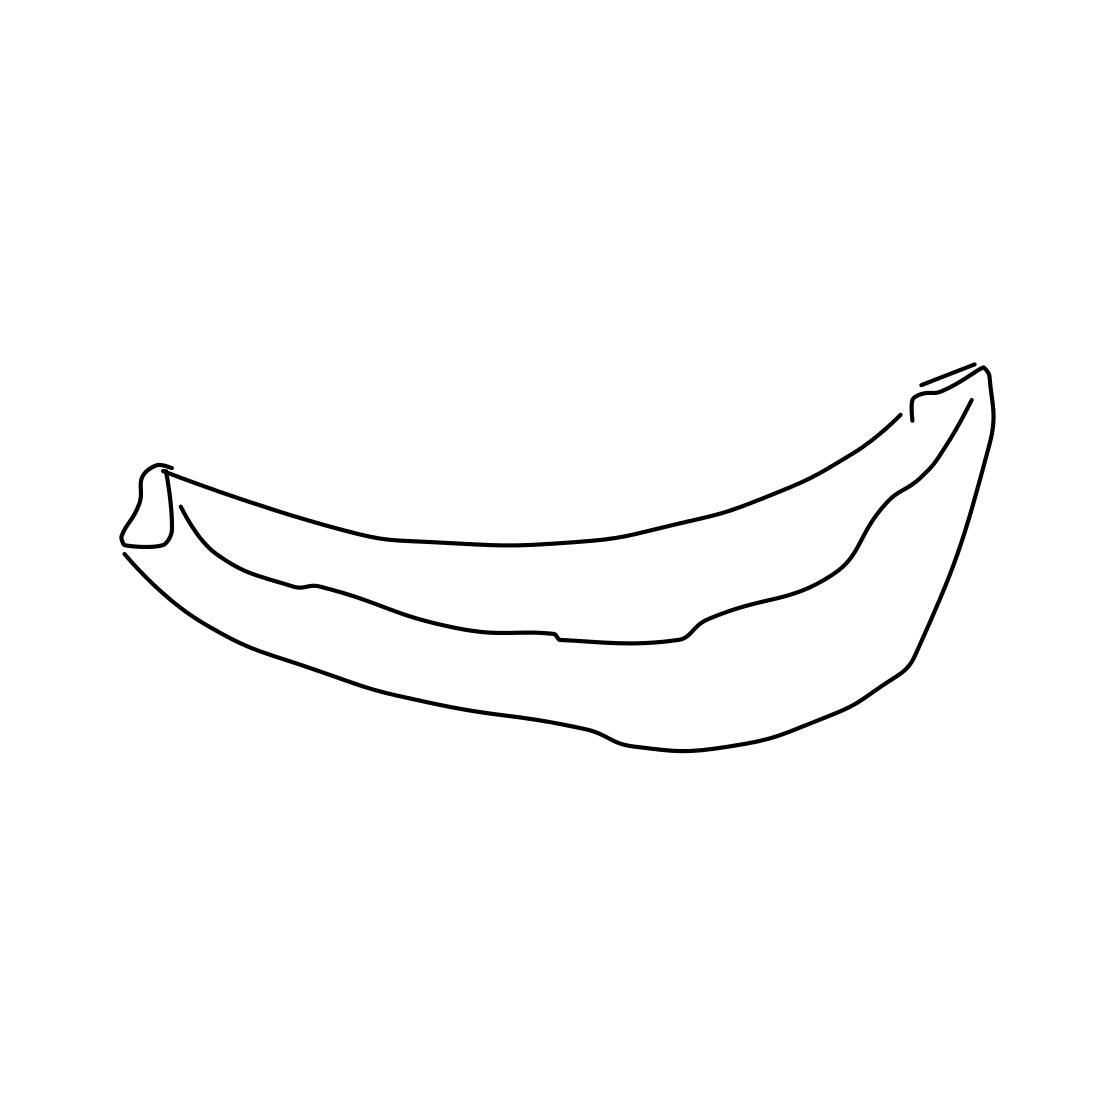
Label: banana